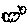
Label: cloud